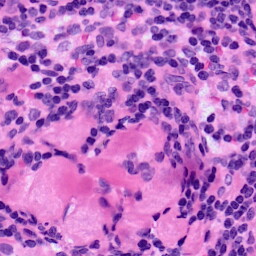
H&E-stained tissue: LymphNode